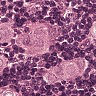
Metastatic tissue present: yes